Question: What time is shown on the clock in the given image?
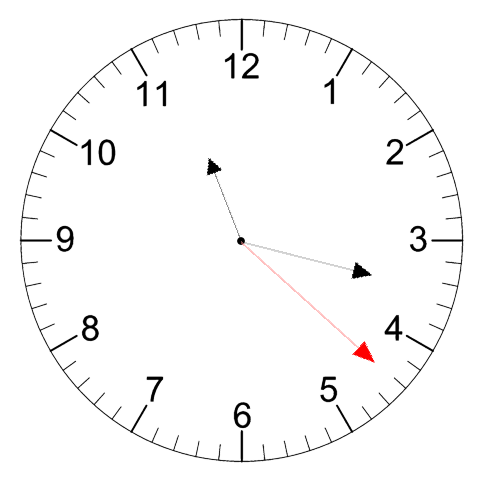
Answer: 11:17:22